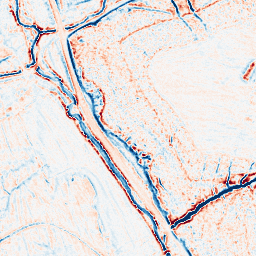
Category: edge_preserving
Decomposition family: bilateral
Decomposition parameters: d: 9
sigma_color: 150
sigma_space: 75
Upsampling method: edge_directed
Upsampling parameters: scale: 2
Upsampling scale: 2